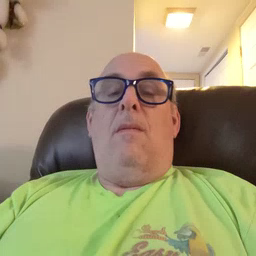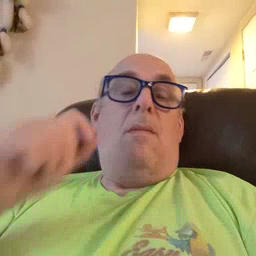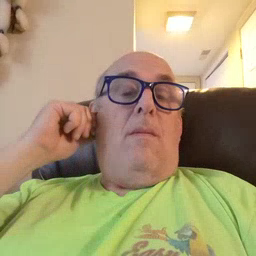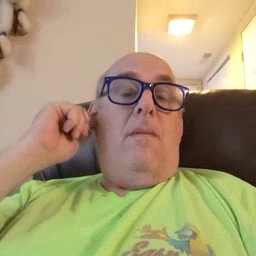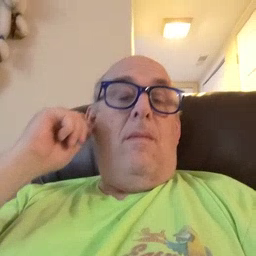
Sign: ear